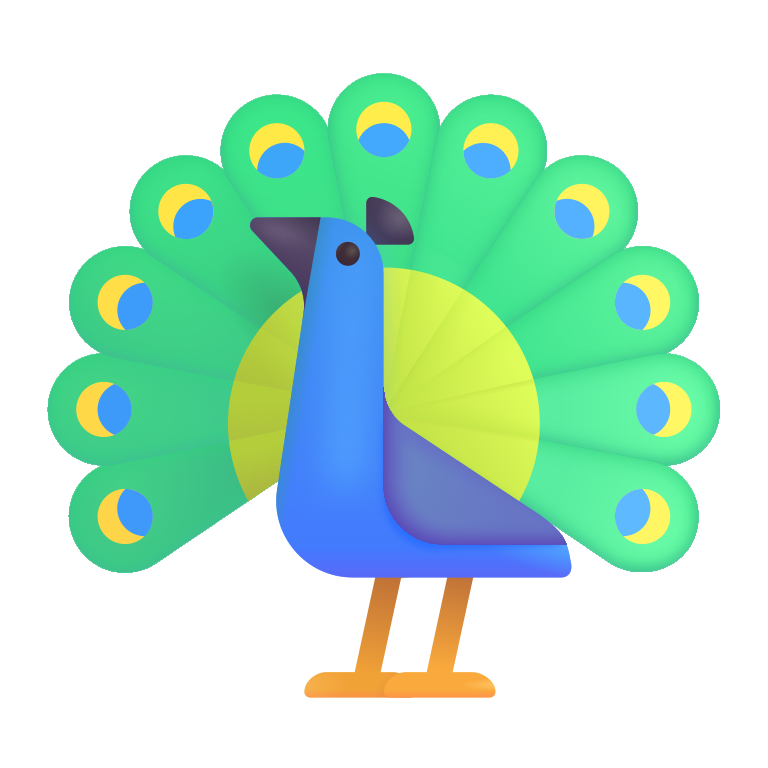
peacock color